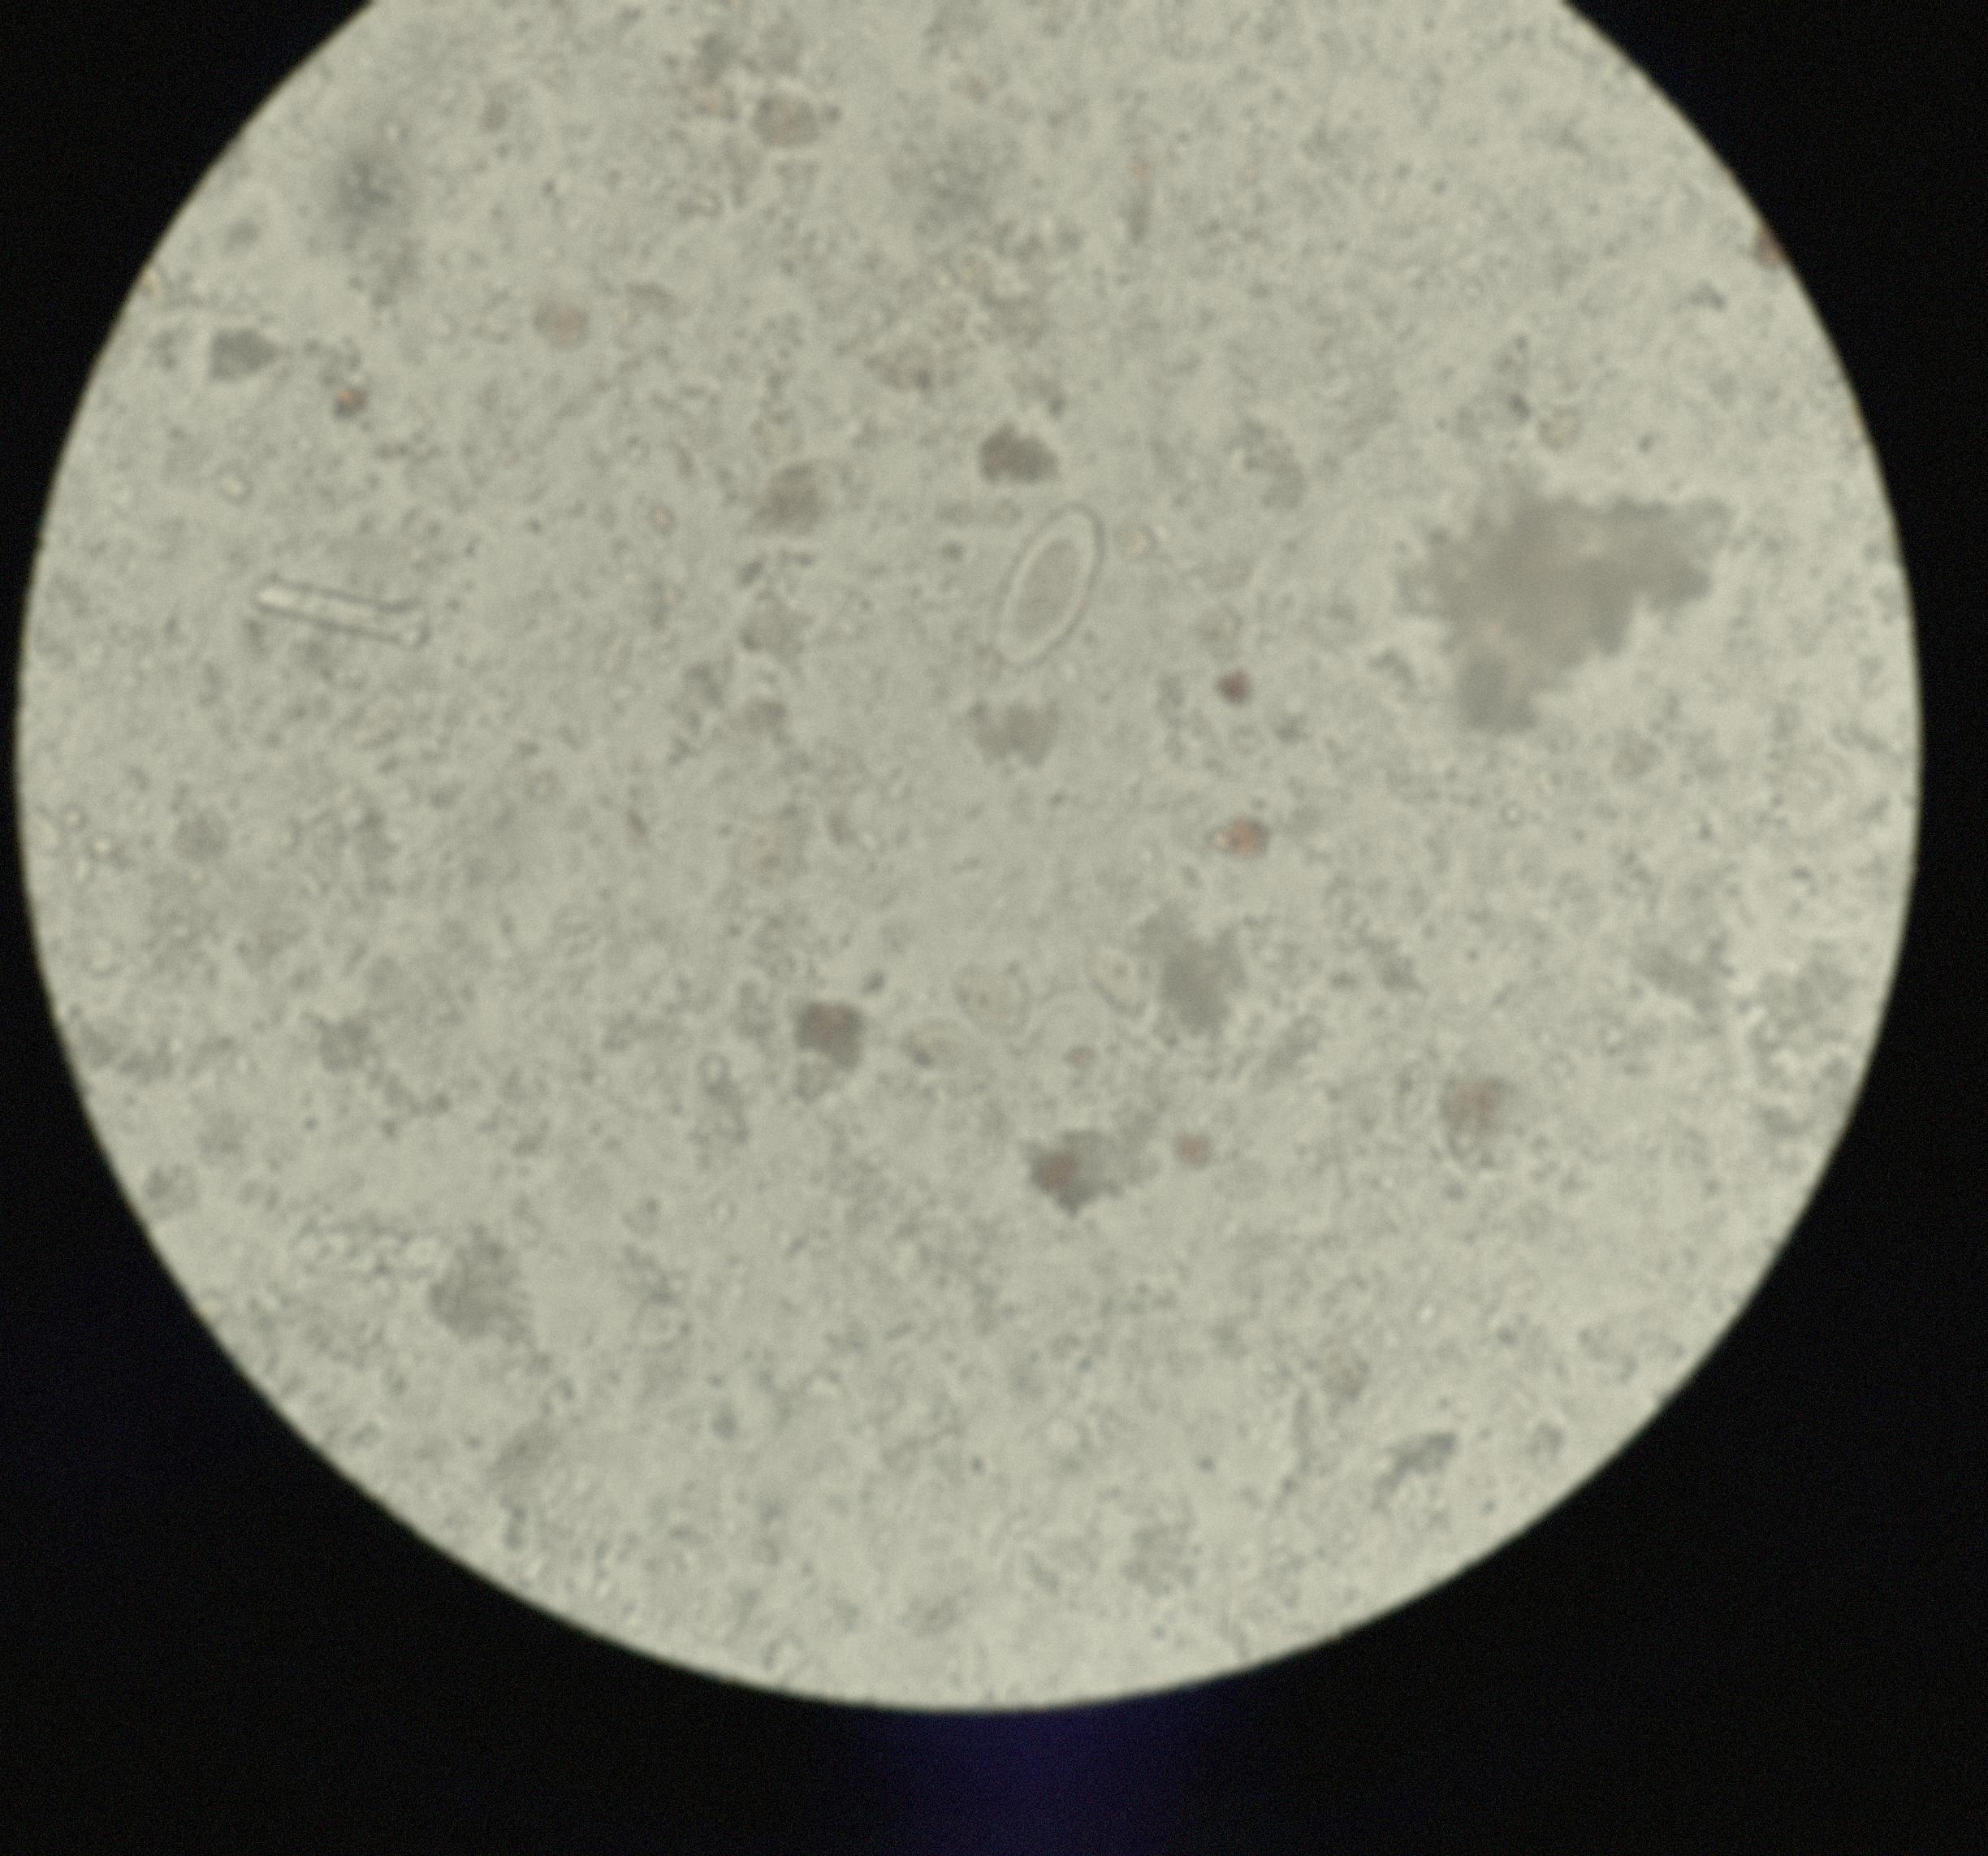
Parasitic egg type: Enterobius vermicularis